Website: crate-barrel
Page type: review-order
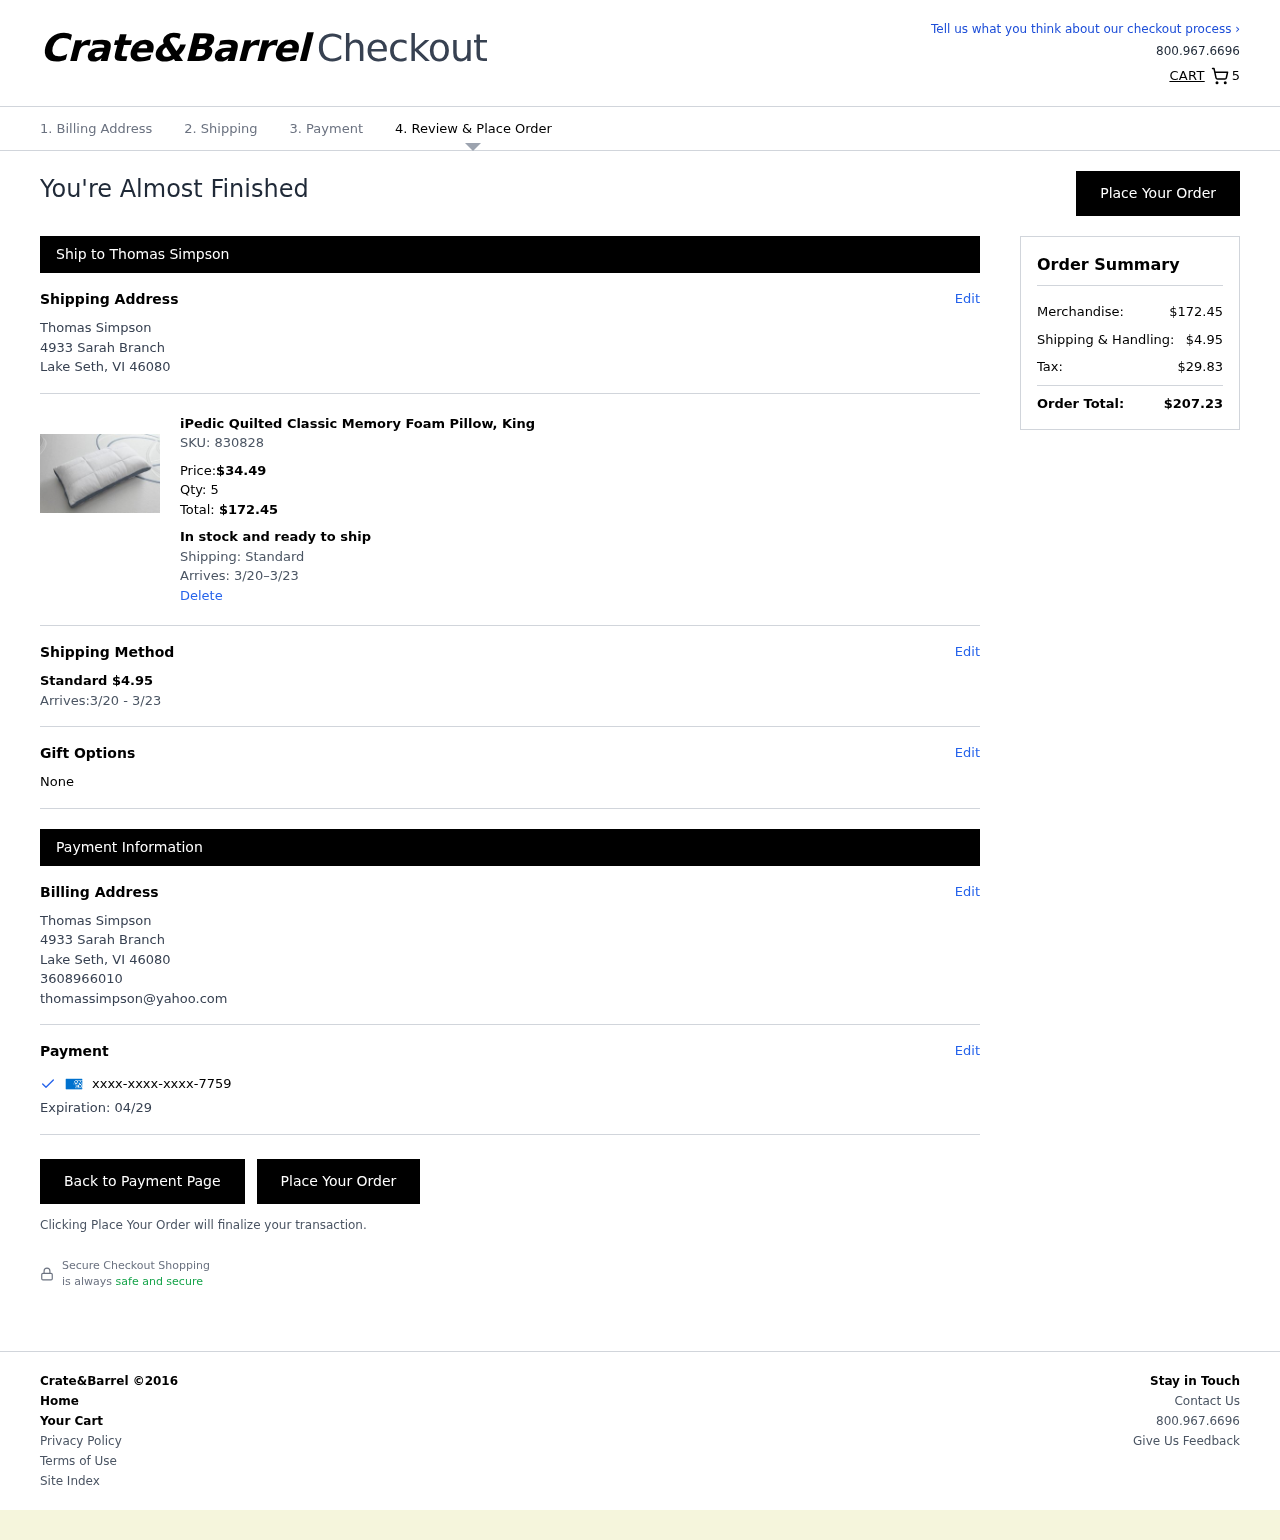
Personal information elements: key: PII_CARD_EXPIRY
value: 04/29
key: PII_CARD_LAST4
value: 7759
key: PII_EMAIL
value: thomassimpson@yahoo.com
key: PII_FULLNAME
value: Thomas Simpson
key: PII_PHONE
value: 3608966010
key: PII_FIRSTNAME
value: Thomas
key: PII_LASTNAME
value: Simpson
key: PII_FULLNAME2
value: Thomas Simpson
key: PII_FULLNAME3
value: Thomas Simpson
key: PII_FIRSTNAME2
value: Thomas
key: PII_FIRSTNAME3
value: Thomas
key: PII_LASTNAME2
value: Simpson
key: PII_LASTNAME3
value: Simpson
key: PII_FIRSTNAME_DERIVED
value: Thomas
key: PII_LASTNAME_DERIVED
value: Simpson
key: PII_FULLNAME_DERIVED
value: Thomas Simpson
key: PII_NAME_FULL_DERIVED
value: Thomas Simpson
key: PII_STREET
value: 4933 Sarah Branch
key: PII_CITY
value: Lake Seth
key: PII_STATE_ABBR
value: VI
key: PII_STATE
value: VI
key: PII_POSTCODE
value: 46080
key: PII_POSTCODE_FULL
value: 46080
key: PII_POSTCODE_NUMERIC
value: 46080
Product elements: key: PRODUCT1_NAME
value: iPedic Quilted Classic Memory Foam Pillow, King
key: PRODUCT1_PRICE
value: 34.49
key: PRODUCT1_QUANTITY
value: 5
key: PRODUCT1_TOTAL
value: $172.45
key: PRODUCT_SKU_ID
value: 830828
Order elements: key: ORDER_NUM_ITEMS
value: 5
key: ORDER_DELIVERY_RANGE
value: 3/20–3/23
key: ORDER_SHIPPING_COST2
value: $4.95
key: ORDER_DELIVERY_RANGE2
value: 3/20 - 3/23
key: ORDER_SUBTOTAL
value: $172.45
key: ORDER_SHIPPING_COST3
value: $4.95
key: ORDER_TAX
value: $29.83
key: ORDER_TOTAL
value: $207.23